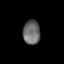
Tissue: skin
Cell type: Others
Senescence score: 0.2758
Nuclear area (px): 403
Mean DAPI intensity: 106.821